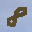
Label: 8